Interaction volume radius: 5 \u00c5
Interaction volume height: 30 \u00c5
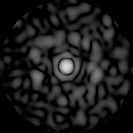
Disorder parameter: 0.8284